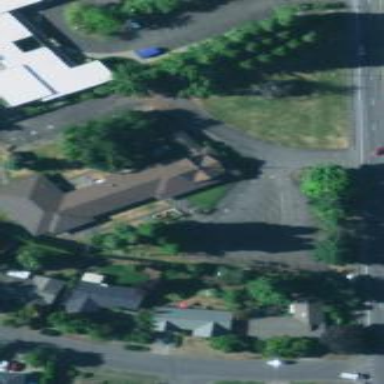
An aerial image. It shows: Beautiful church building.